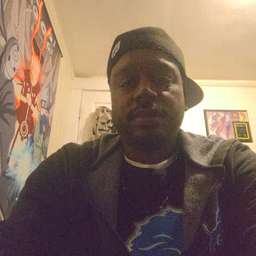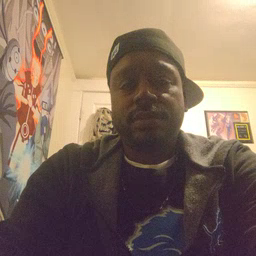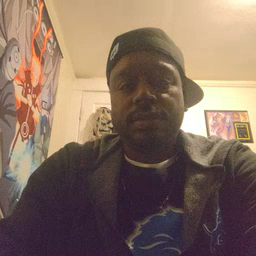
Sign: fast